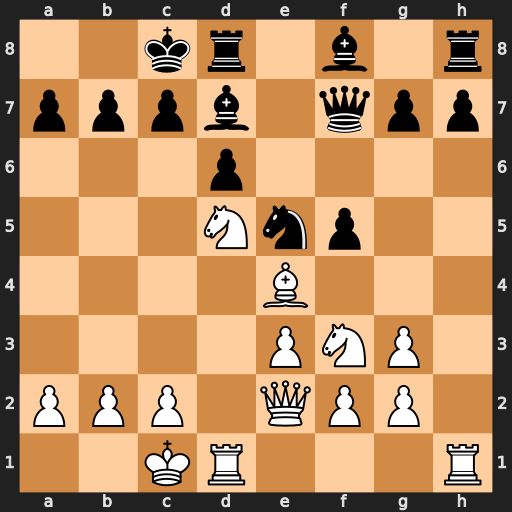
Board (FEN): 2kr1b1r/pppb1qpp/3p4/3Nnp2/4B3/4PNP1/PPP1QPP1/2KR3R
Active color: w
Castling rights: -
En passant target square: -
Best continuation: Nxe5 dxe5 Qc4